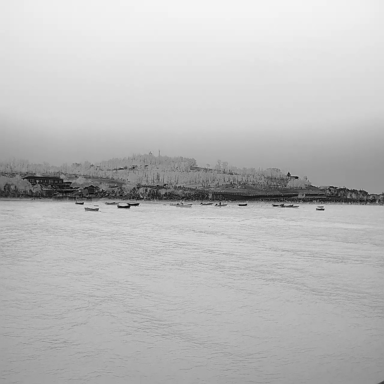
There are 13 bulk_carriers in the infrared image.